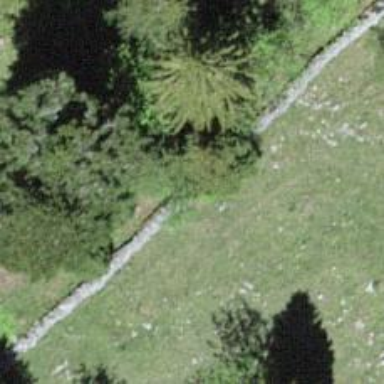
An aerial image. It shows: Dry stone wall barrier.